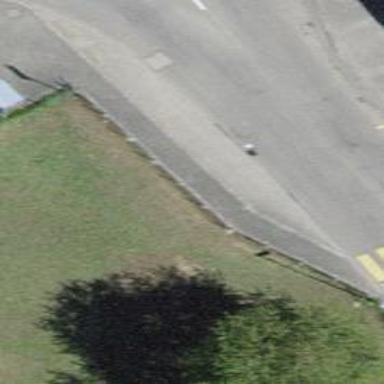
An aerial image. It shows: Bus stop with platform for public transport.